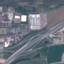
Label: Highway